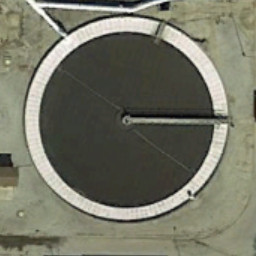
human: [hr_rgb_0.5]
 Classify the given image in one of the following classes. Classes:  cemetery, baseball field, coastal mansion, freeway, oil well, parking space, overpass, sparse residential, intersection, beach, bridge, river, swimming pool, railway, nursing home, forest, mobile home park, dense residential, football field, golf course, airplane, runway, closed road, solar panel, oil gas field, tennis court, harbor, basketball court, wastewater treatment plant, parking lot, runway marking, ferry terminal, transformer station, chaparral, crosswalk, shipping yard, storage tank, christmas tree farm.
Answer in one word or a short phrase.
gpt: wastewater treatment plant